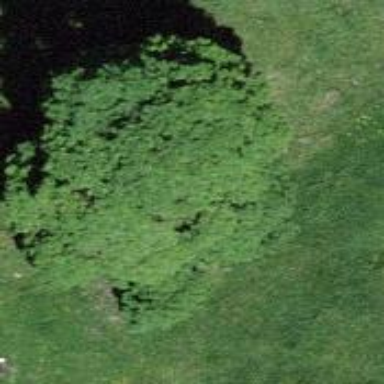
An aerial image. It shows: Beautiful tree in nature.